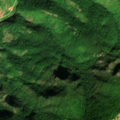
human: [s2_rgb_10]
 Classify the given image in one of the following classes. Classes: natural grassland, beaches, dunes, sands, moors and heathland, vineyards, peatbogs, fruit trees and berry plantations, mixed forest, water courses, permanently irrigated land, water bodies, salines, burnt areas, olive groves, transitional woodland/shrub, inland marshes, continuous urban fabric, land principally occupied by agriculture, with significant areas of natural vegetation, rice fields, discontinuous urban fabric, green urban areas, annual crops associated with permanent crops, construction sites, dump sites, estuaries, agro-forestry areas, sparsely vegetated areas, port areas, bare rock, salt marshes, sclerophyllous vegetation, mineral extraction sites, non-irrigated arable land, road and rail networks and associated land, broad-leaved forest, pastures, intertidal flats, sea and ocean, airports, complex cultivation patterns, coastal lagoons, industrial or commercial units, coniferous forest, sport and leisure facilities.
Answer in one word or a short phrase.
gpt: broad-leaved forest, natural grassland, transitional woodland/shrub